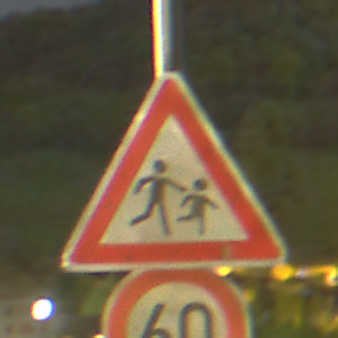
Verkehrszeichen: KinderLinks
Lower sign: Geschwindigkeit60
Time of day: Night
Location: Outdoor (Urban)
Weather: PartlyCloudy
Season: NotSpecified
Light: Artificial